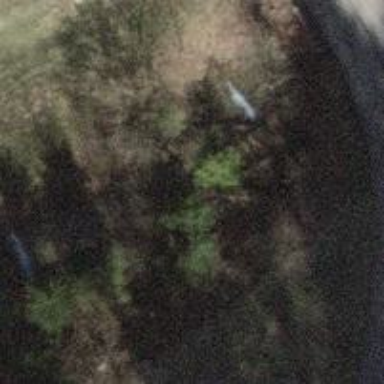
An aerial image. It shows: Culvert tunnel.